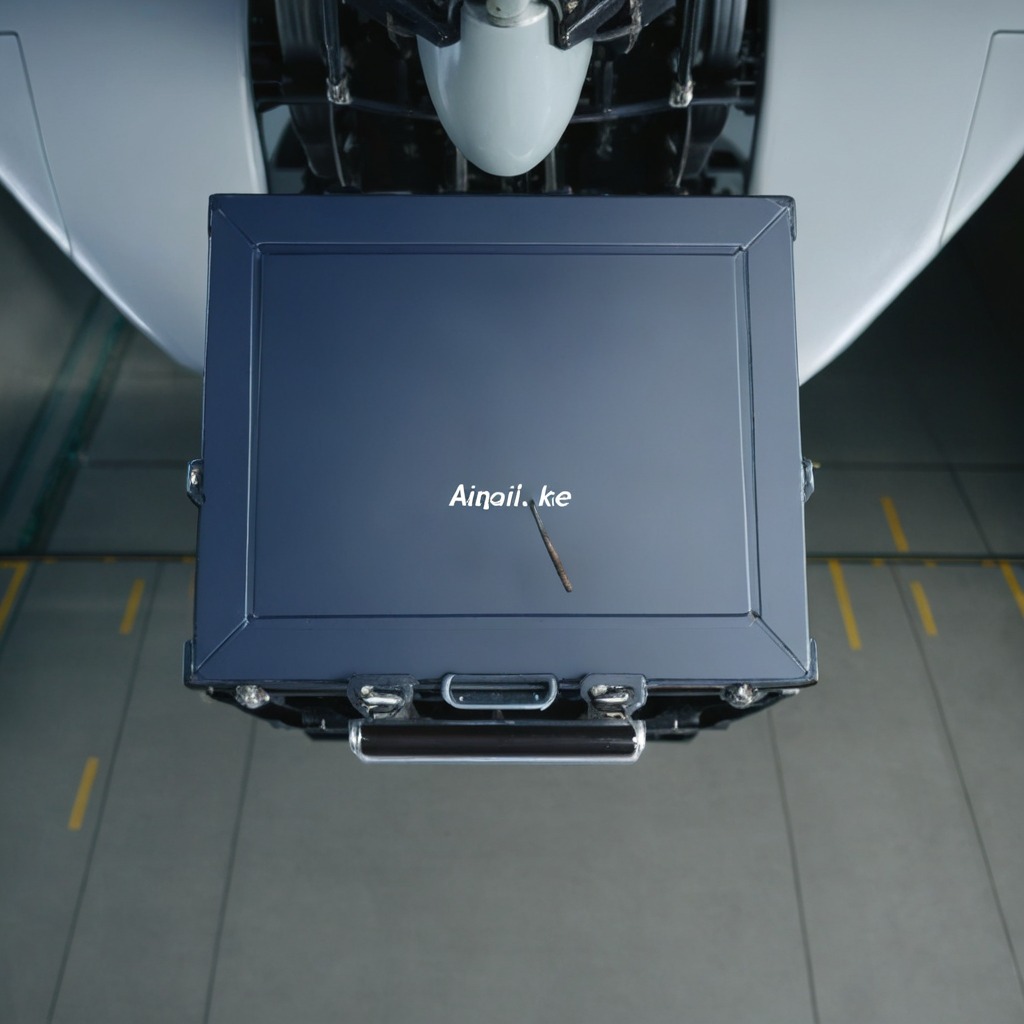
An iron nail is lying on the toolbox surface.